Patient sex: F
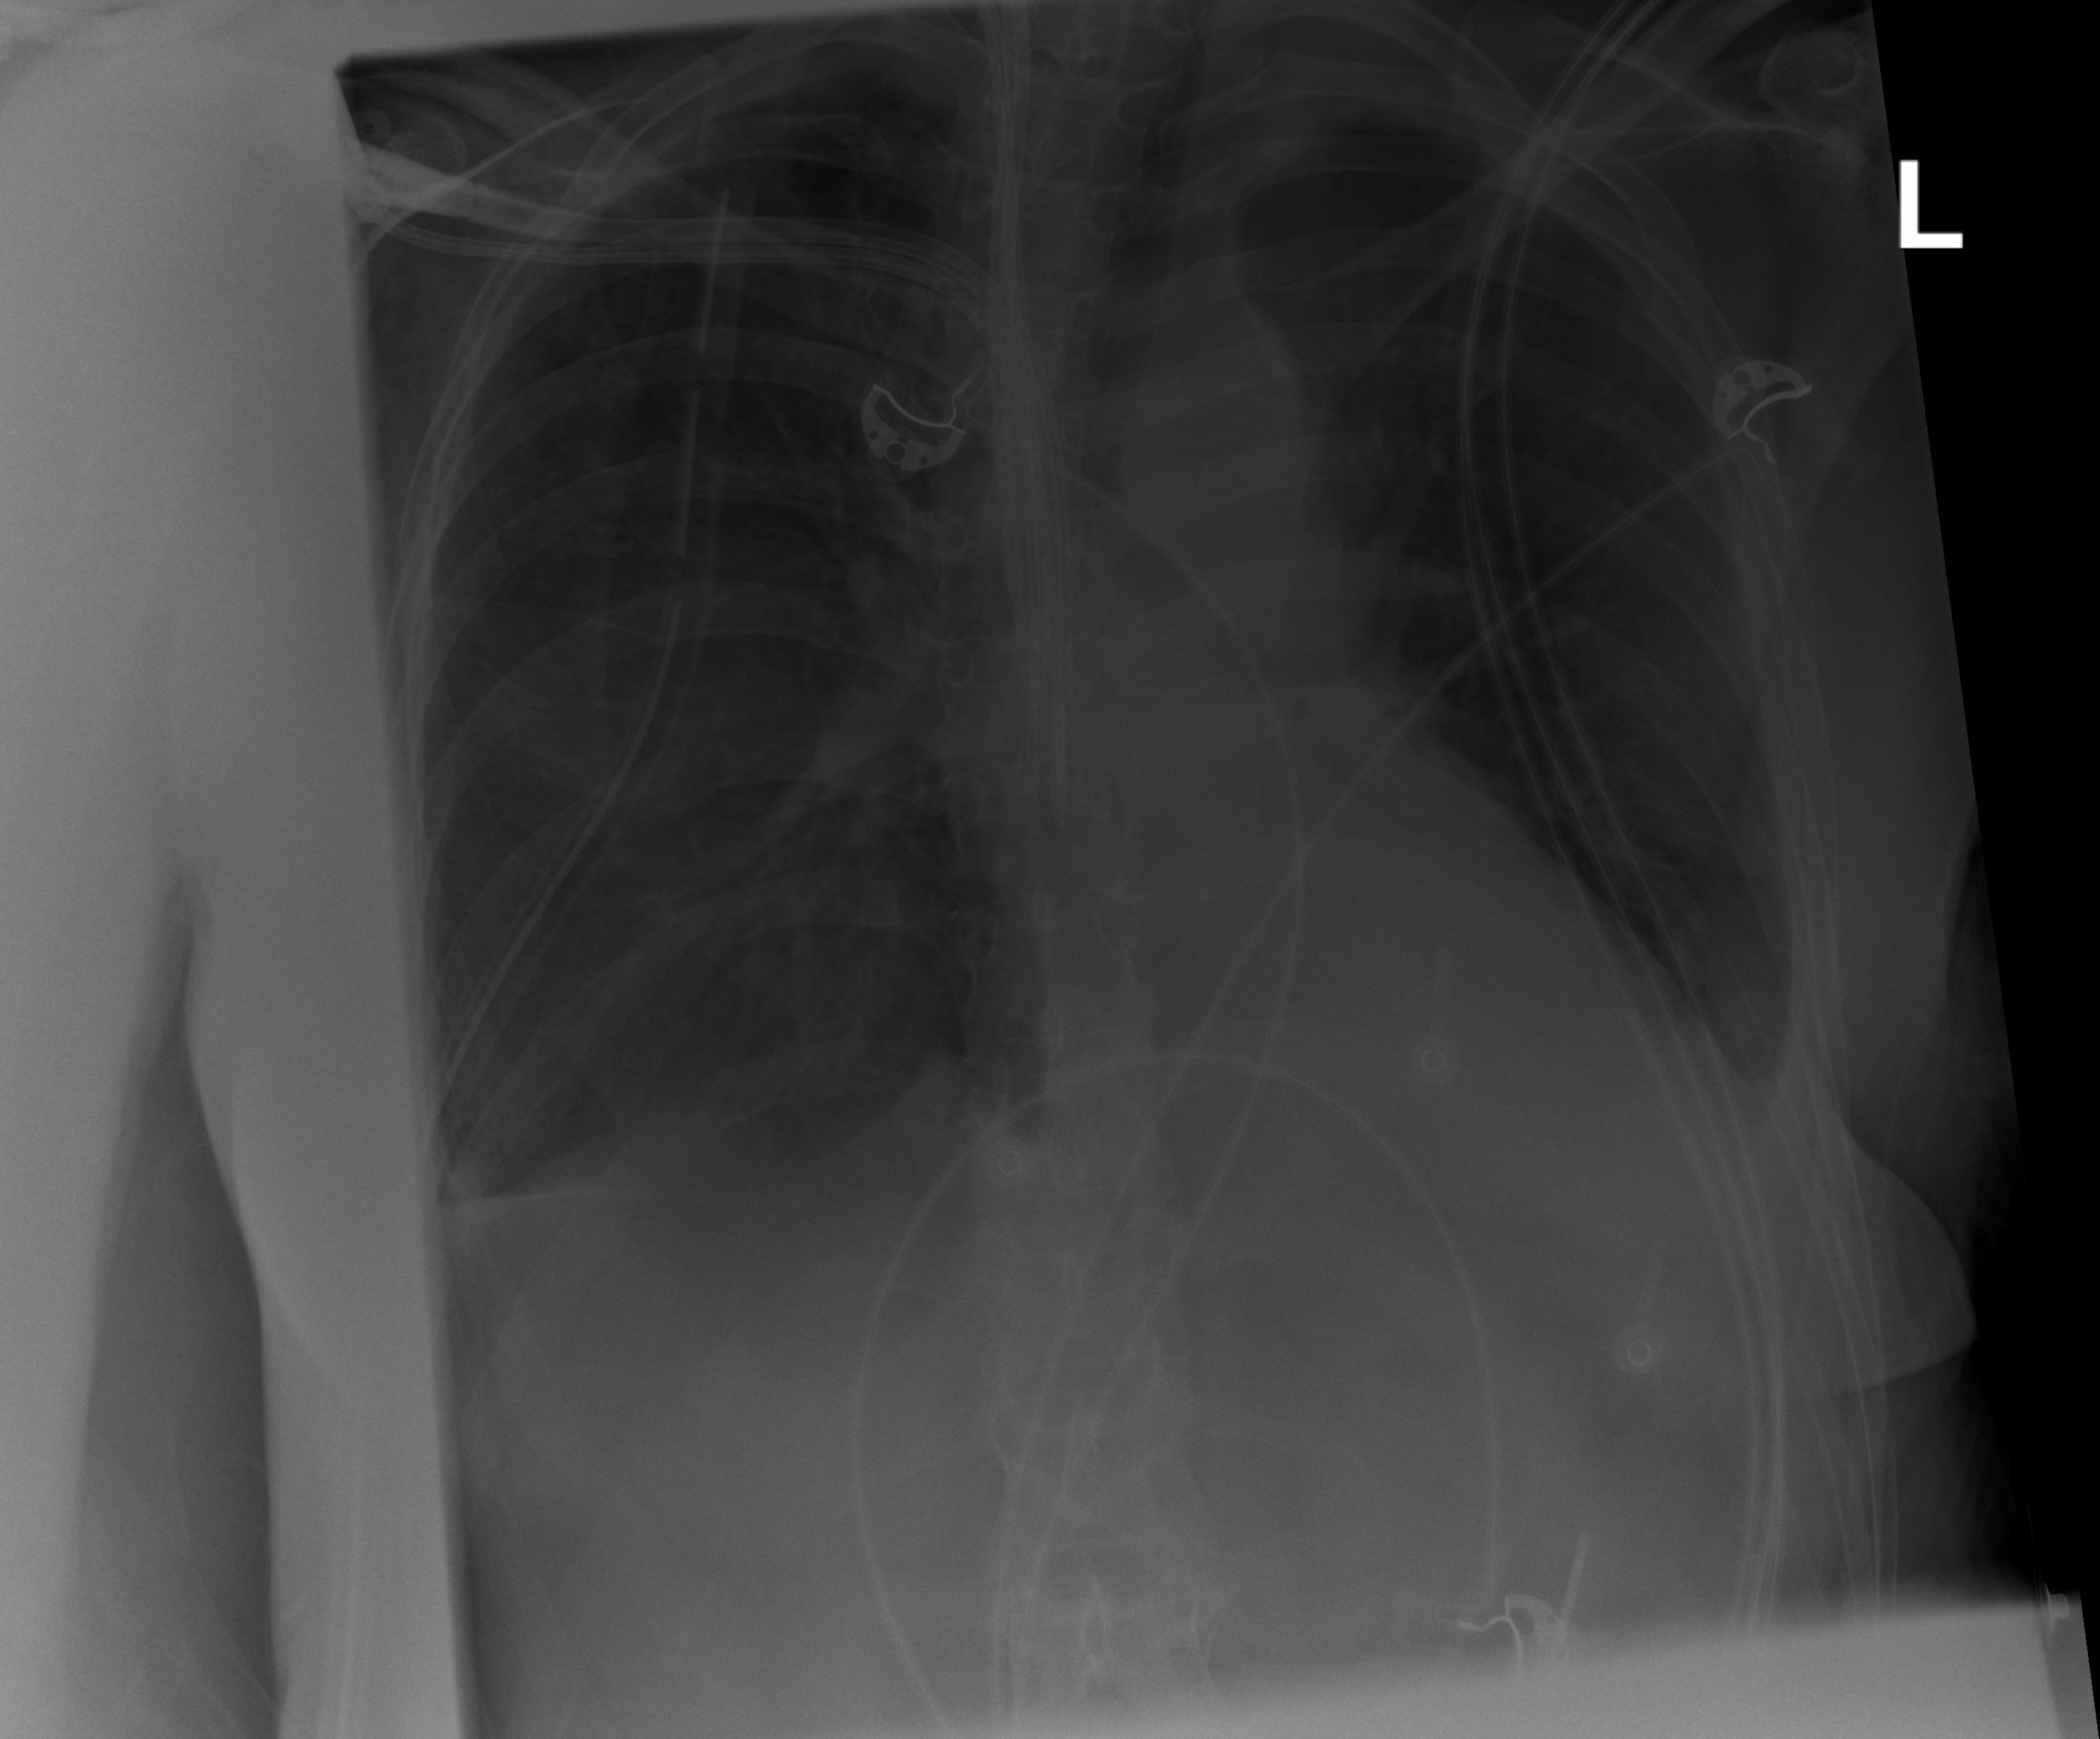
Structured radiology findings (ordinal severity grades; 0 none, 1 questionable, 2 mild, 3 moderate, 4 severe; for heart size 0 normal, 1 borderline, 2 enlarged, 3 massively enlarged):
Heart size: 0
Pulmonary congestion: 0
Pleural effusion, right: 2
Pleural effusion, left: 2
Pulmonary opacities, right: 0
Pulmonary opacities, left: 0
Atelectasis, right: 1
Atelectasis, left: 2